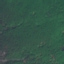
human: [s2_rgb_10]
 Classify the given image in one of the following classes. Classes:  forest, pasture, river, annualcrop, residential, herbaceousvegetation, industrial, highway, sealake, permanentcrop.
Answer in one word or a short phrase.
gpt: Forest